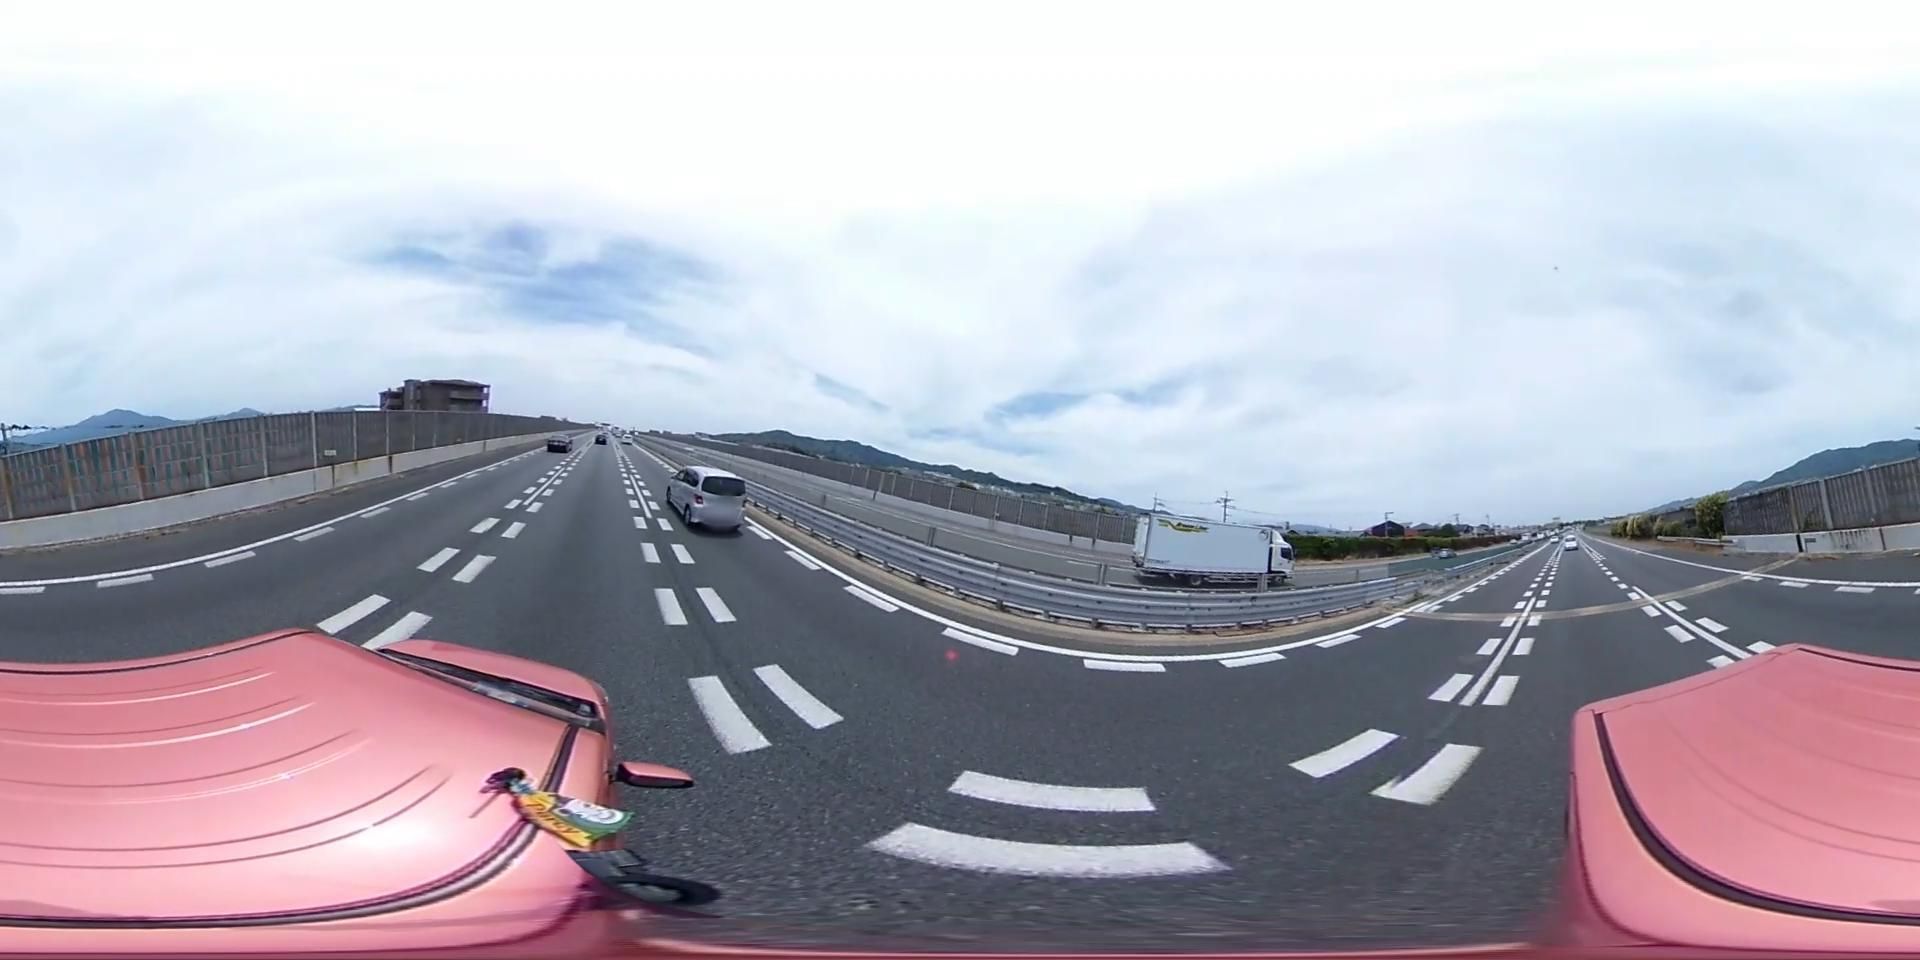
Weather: cloudy
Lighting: day
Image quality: slightly poor
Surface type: cycling surface
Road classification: unclassified, tertiary
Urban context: urban centre
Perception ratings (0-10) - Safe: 0.17, Lively: 1.92, Beautiful: 5.16, Boring: 7.16, Depressing: 5.34, Wealthy: 2.89